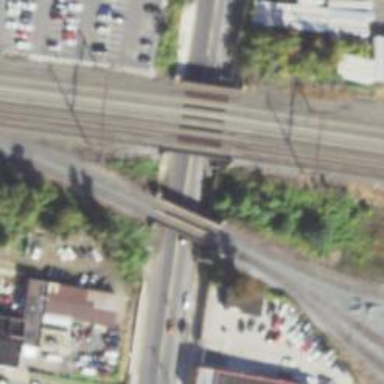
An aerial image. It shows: Railway bridge.